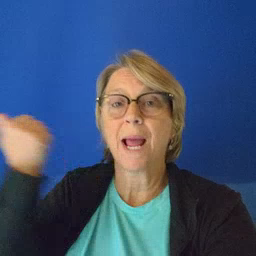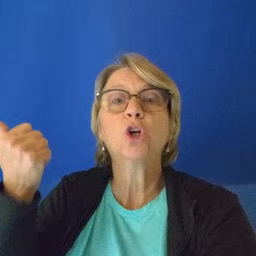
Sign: better